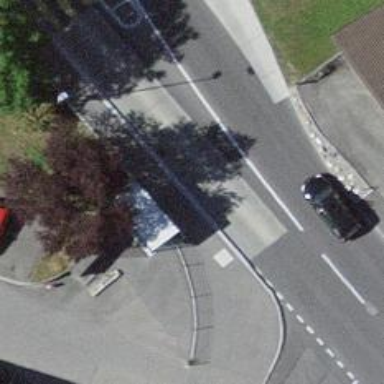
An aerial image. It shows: Bus stop with platform for public transport.